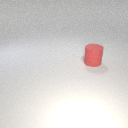
large red rubber cylinder